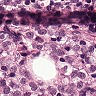
Metastatic tissue present: yes